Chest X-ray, PA view. Patient: 46 years old, sex M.
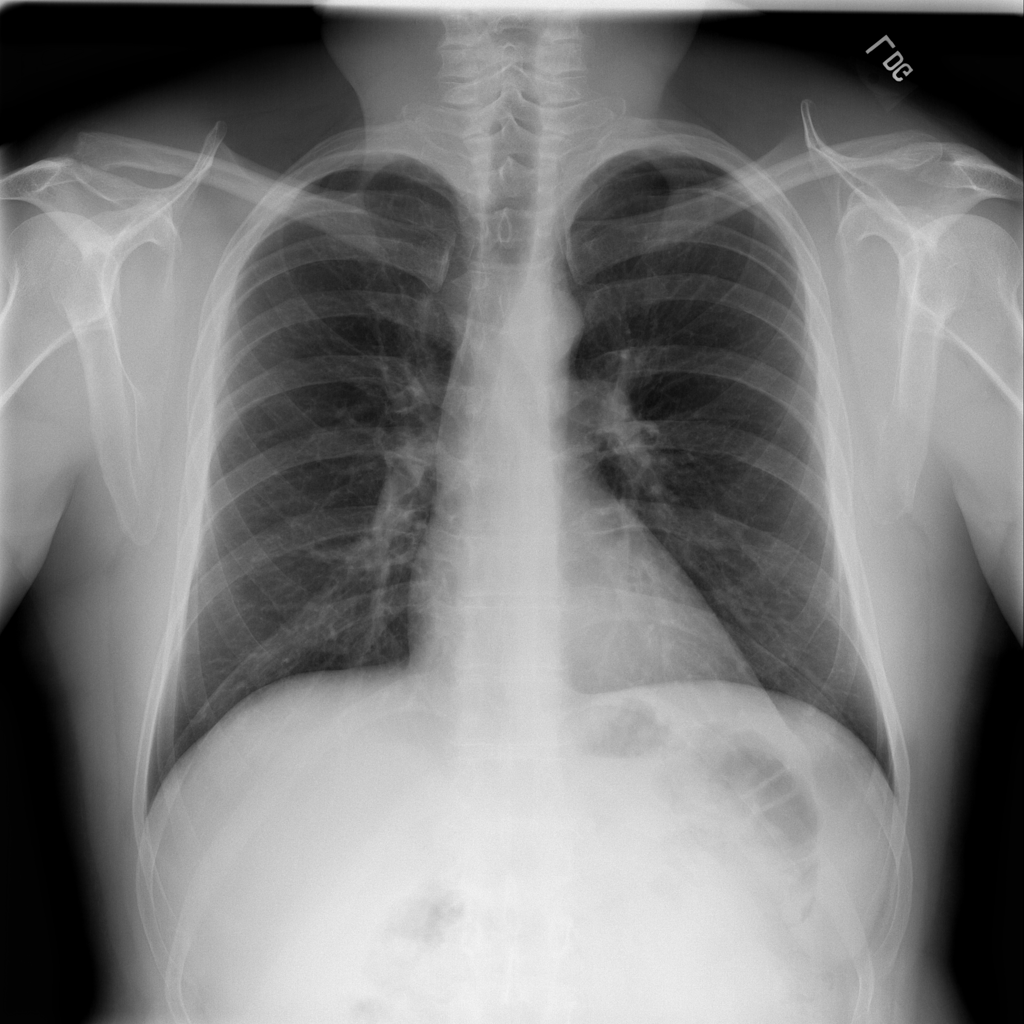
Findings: No Finding